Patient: sex F, age 34
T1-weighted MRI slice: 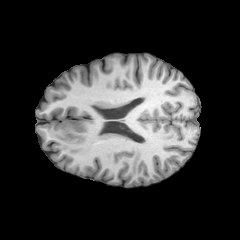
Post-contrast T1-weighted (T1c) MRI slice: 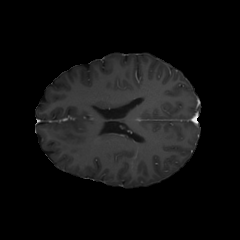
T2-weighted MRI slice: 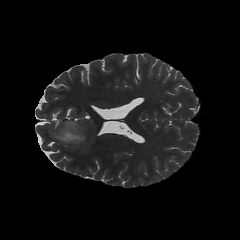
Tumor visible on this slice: yes
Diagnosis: Astrocytoma, IDH-mutant
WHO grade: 2